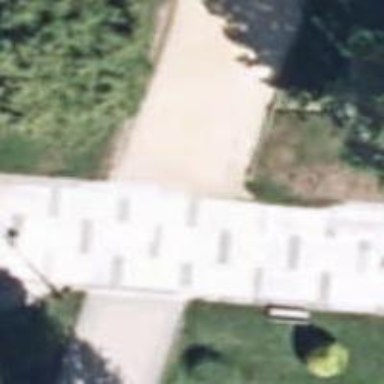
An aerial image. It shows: Paved pedestrian road.